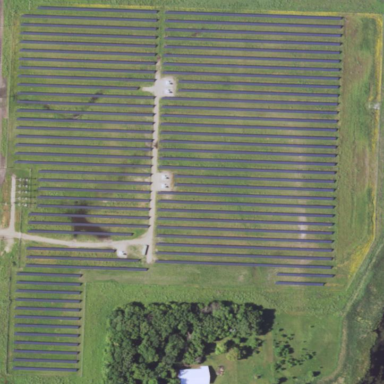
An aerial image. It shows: Solar power plant with photovoltaic technology surrounded by fence.